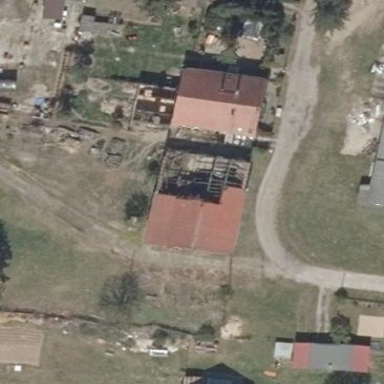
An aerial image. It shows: Ruins of building.